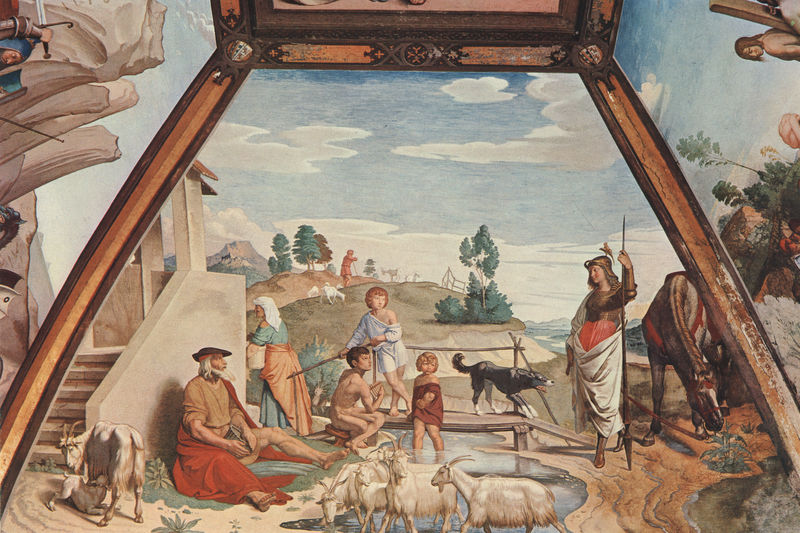
Titel: Erminia tra i pastori
Künstler: Friedrich Overbeck
Standort: Roma
Institution: Casa Massimo
Schlagwörter: baum, berg, blau, felsen, gemälde, himmel, mann, nackt, umhang, wasser, wolken, baden, bäume, fluss, frauen, grün, landschaft, menschen, see, sitzen, teich, ausschnitt, braun, fenster, frau, hell, holz, hut, hüte, kleid, licht, männer, raum, rücken, schwarz, strasse, weiss, zeichnung, zimmer, ausblick, dach, gebäude, gras, haus, hund, rot, tier, tiere, weg, wolke, zaun, alt, bart, kappe, mütze, mützen, wand, architektur, barock, bibel, johannes, rahmen, stein, horn, bach, horizont, hügel, natur, weide, brücke, busch, gewässer, wiesen, gewand, mantel, decke, familie, kind, renaissance, rokoko, bauern, brunnen, kinder, pferd, reiter, stock, engel, fell, reiterin, kopfbedeckung, italien, perspektive, stab, berge, fels, gipfel, mauer, herde, idylle, bank, kuppel, tannen, steg, treppe, lanze, kopftuch, wandgemälde, wandmalerei, balken, geländer, stufe, stufen, junge, zeigen, nazarener, bad, treppenstufen, gewölbe, lamm, schaf, alter, antike, greis, knabe, höhe, schwert, soldat, helm, tanne, allegorie, ritter, rüstung, ecken, besuch, jüngling, kitz, tümpel, ross, weier, heiliger, tränke, speer, deckengemälde, fresko, hörner, hermes, brüder, wandbild, bock, lämmer, böcke, lämmchen, hirte, hirten, schäfer, ziege, drachen, greise, hirtenjunge, lager, ziegen, hirtenhund, bukolisch, himmer, säugen, stiege, jünglinge, lukas, trapez, plafond, palla, mittagspause, jüngöinge